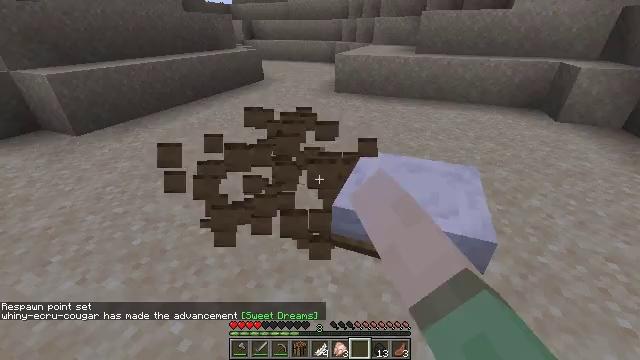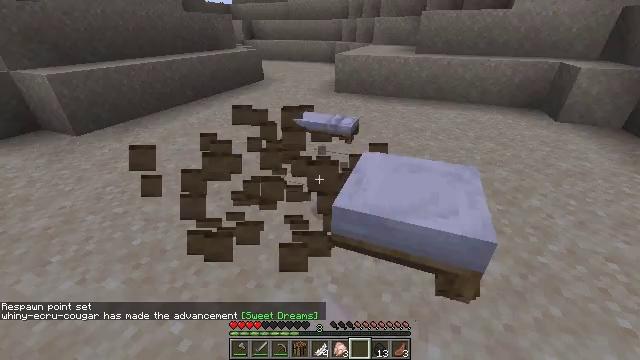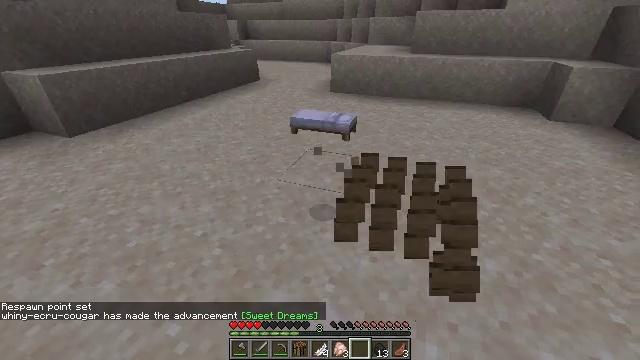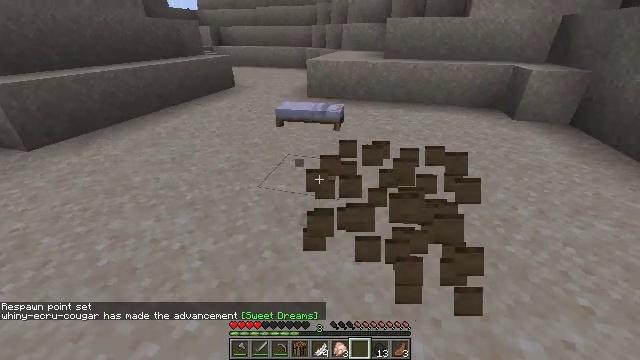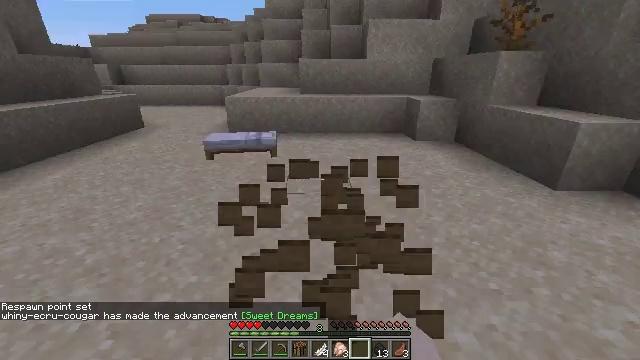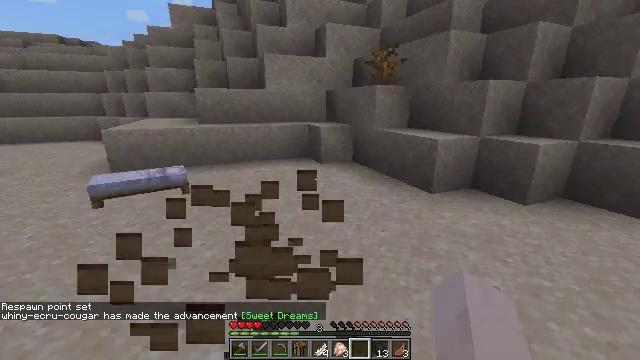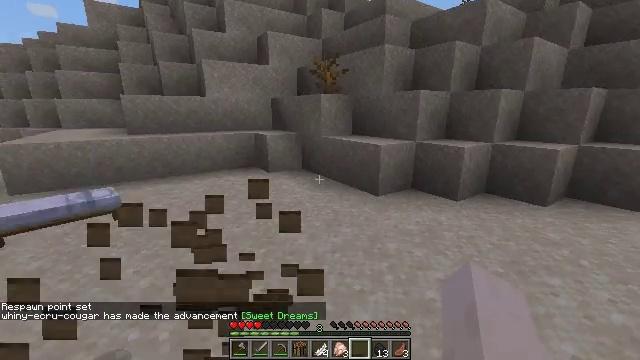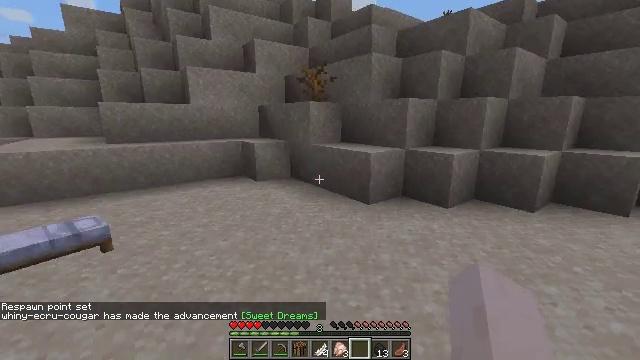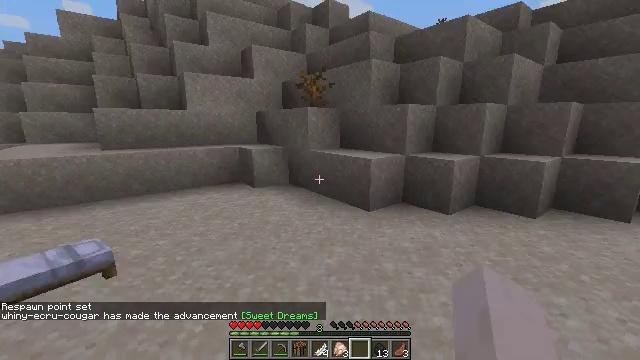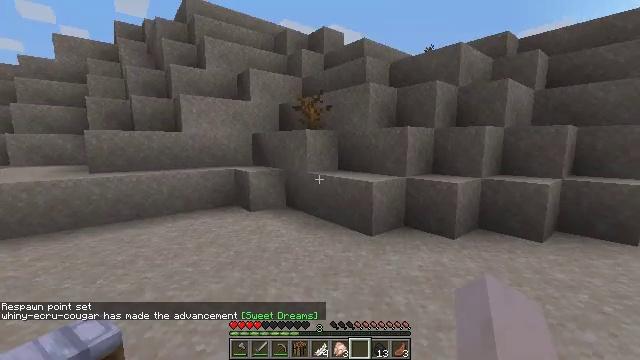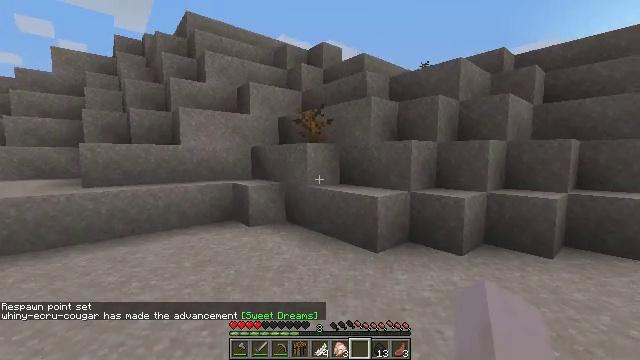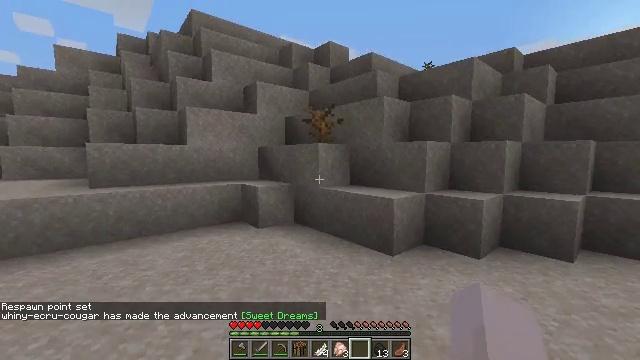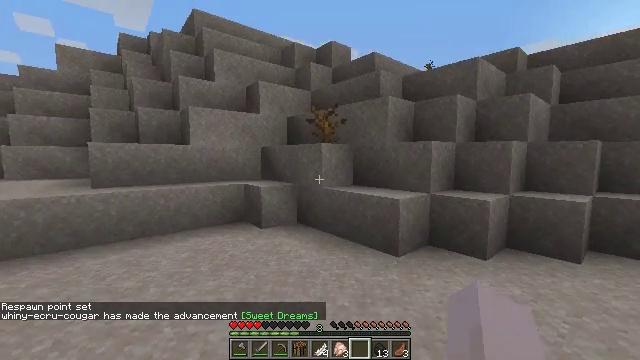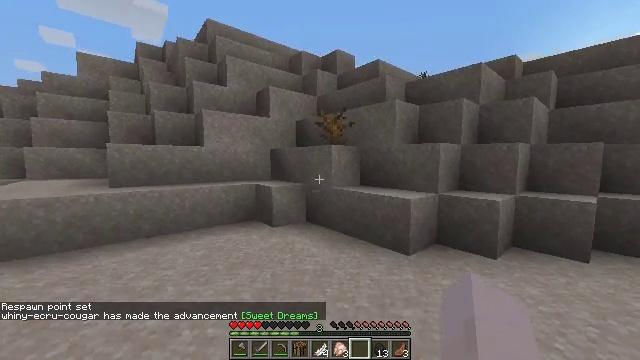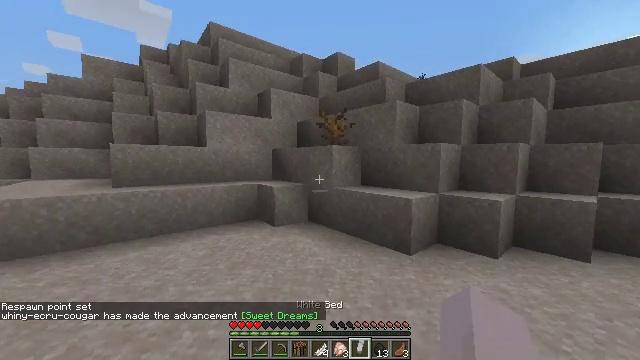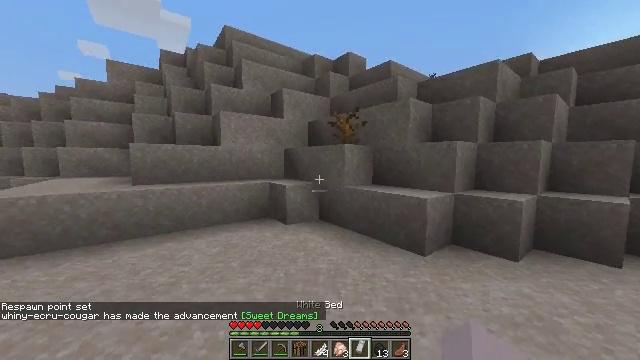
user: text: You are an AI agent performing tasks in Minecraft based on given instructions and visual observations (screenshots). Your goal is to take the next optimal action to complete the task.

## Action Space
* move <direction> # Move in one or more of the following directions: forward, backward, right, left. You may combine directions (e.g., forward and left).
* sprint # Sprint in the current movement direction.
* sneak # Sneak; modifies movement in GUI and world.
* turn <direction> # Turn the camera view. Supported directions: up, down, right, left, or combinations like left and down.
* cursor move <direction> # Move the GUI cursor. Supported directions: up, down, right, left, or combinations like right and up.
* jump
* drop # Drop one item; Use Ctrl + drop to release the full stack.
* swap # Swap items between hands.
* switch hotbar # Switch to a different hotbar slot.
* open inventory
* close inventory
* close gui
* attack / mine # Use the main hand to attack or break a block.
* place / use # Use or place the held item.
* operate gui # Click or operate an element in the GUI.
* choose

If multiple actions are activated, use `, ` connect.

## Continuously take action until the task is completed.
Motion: motion action
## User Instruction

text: Mine sand by the water.
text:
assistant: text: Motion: no_op
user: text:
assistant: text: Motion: no_op
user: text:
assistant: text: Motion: turn right and up
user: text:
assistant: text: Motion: turn right and up
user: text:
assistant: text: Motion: turn right and up
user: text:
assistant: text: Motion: move forward, turn right and up
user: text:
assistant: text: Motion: move forward and move left, turn right and up
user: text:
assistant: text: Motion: move forward and move left, turn up
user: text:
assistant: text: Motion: move forward and move left, turn right and up
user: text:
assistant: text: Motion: move left, turn up
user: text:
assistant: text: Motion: move left
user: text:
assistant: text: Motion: move forward and move left
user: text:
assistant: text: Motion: move forward
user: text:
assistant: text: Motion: move forward
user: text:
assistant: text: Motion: move forward, turn left
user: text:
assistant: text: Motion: move forward
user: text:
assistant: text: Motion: move forward
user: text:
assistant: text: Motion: move forward and move left, turn right and up
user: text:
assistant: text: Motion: move forward and move left, turn right and up
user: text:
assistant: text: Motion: move left, turn right and up
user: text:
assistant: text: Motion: move left, turn right and up
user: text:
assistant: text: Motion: move left, turn right and up
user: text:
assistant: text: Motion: move left, turn right and up
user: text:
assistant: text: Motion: move left, turn right and up
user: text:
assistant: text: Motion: turn right and down
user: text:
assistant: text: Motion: move forward, turn right and down
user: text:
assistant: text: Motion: move forward, turn right and down
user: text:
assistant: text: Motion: move forward, turn right
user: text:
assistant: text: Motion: move forward
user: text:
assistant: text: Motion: move forward